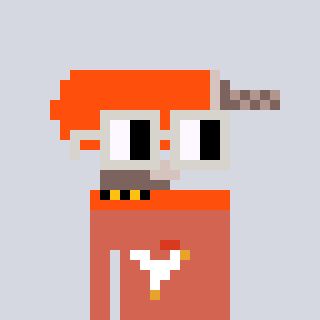
a pixel art character with square light gray glasses, a drill-shaped head and a peachy-colored body on a cool background